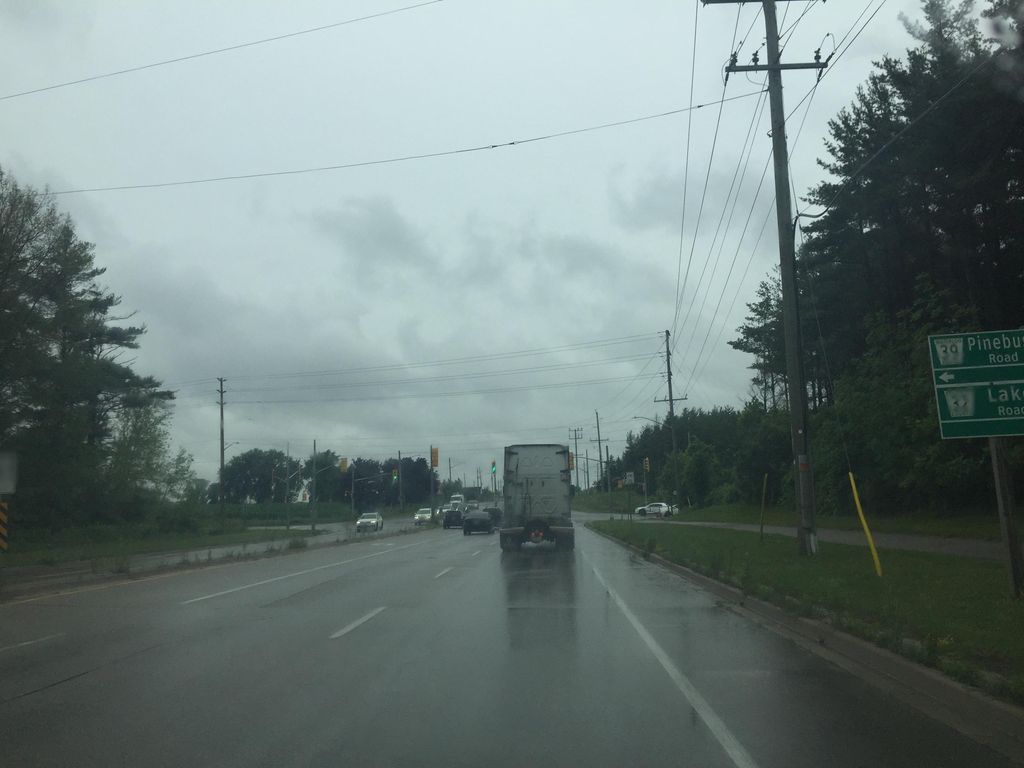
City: kitchener-waterloo